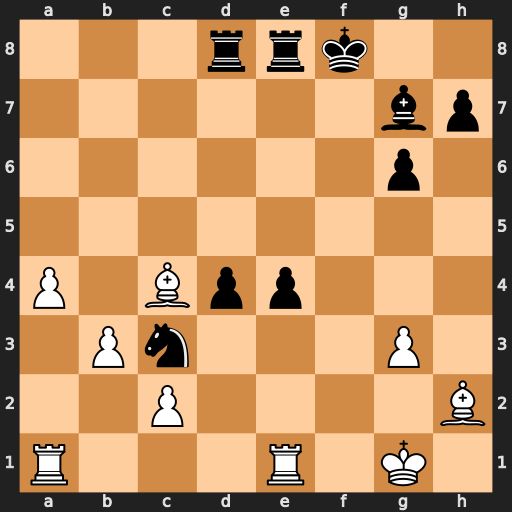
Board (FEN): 3rrk2/6bp/6p1/8/P1Bpp3/1Pn3P1/2P4B/R3R1K1
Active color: w
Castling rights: -
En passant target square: -
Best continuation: Rf1+ Ke7 Rf7+ Kd6 Rxg7